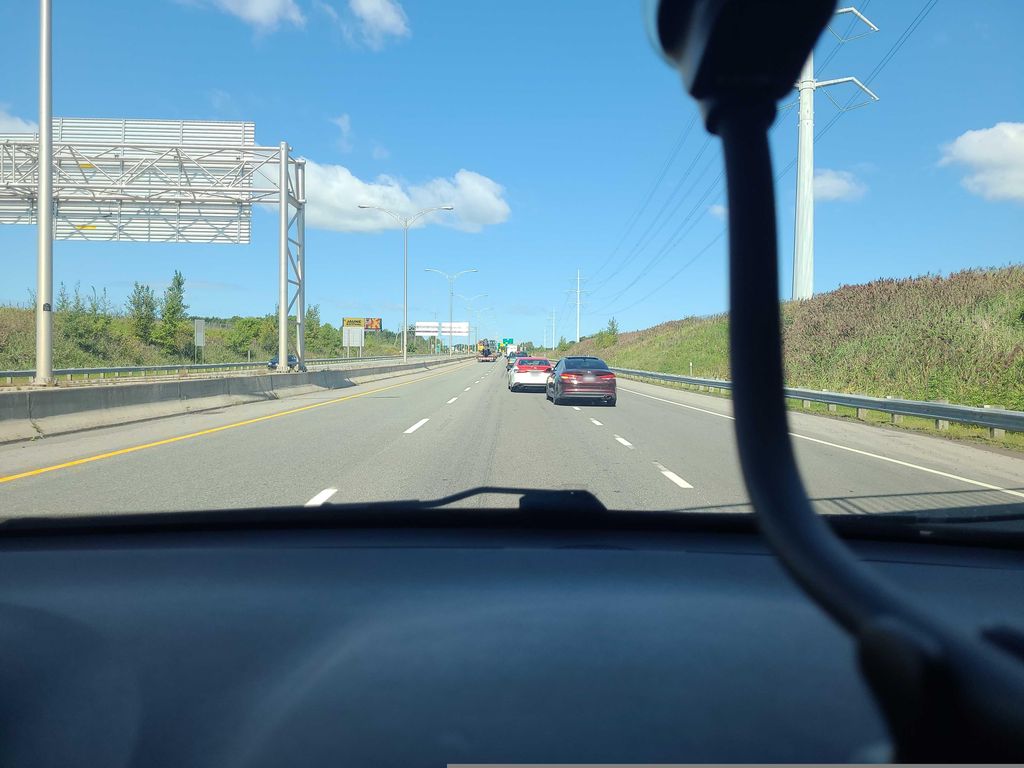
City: montreal